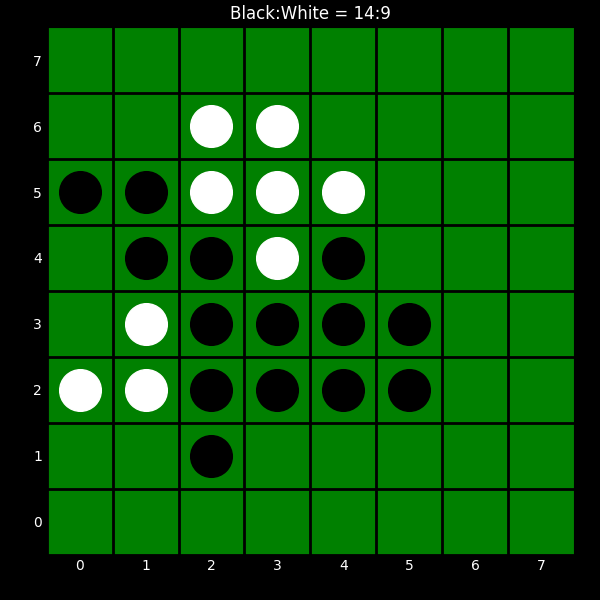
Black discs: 14
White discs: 9